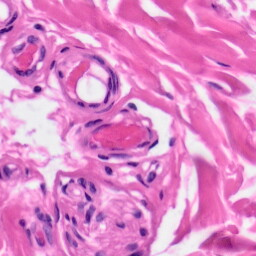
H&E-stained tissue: Skin